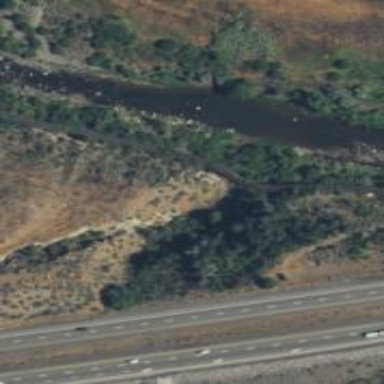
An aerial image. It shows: Aqueduct bridge over canal.